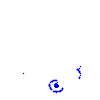
Particle: electron